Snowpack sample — Snodgrass Mountain, Crested Butte, Colorado (2/4/25, 12:06 PM MST)
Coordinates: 38.923, -106.968
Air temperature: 35 °F
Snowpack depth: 80 cm
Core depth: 80 cm
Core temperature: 32 °F
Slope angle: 14°, slope face: 78°
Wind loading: low
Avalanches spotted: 0
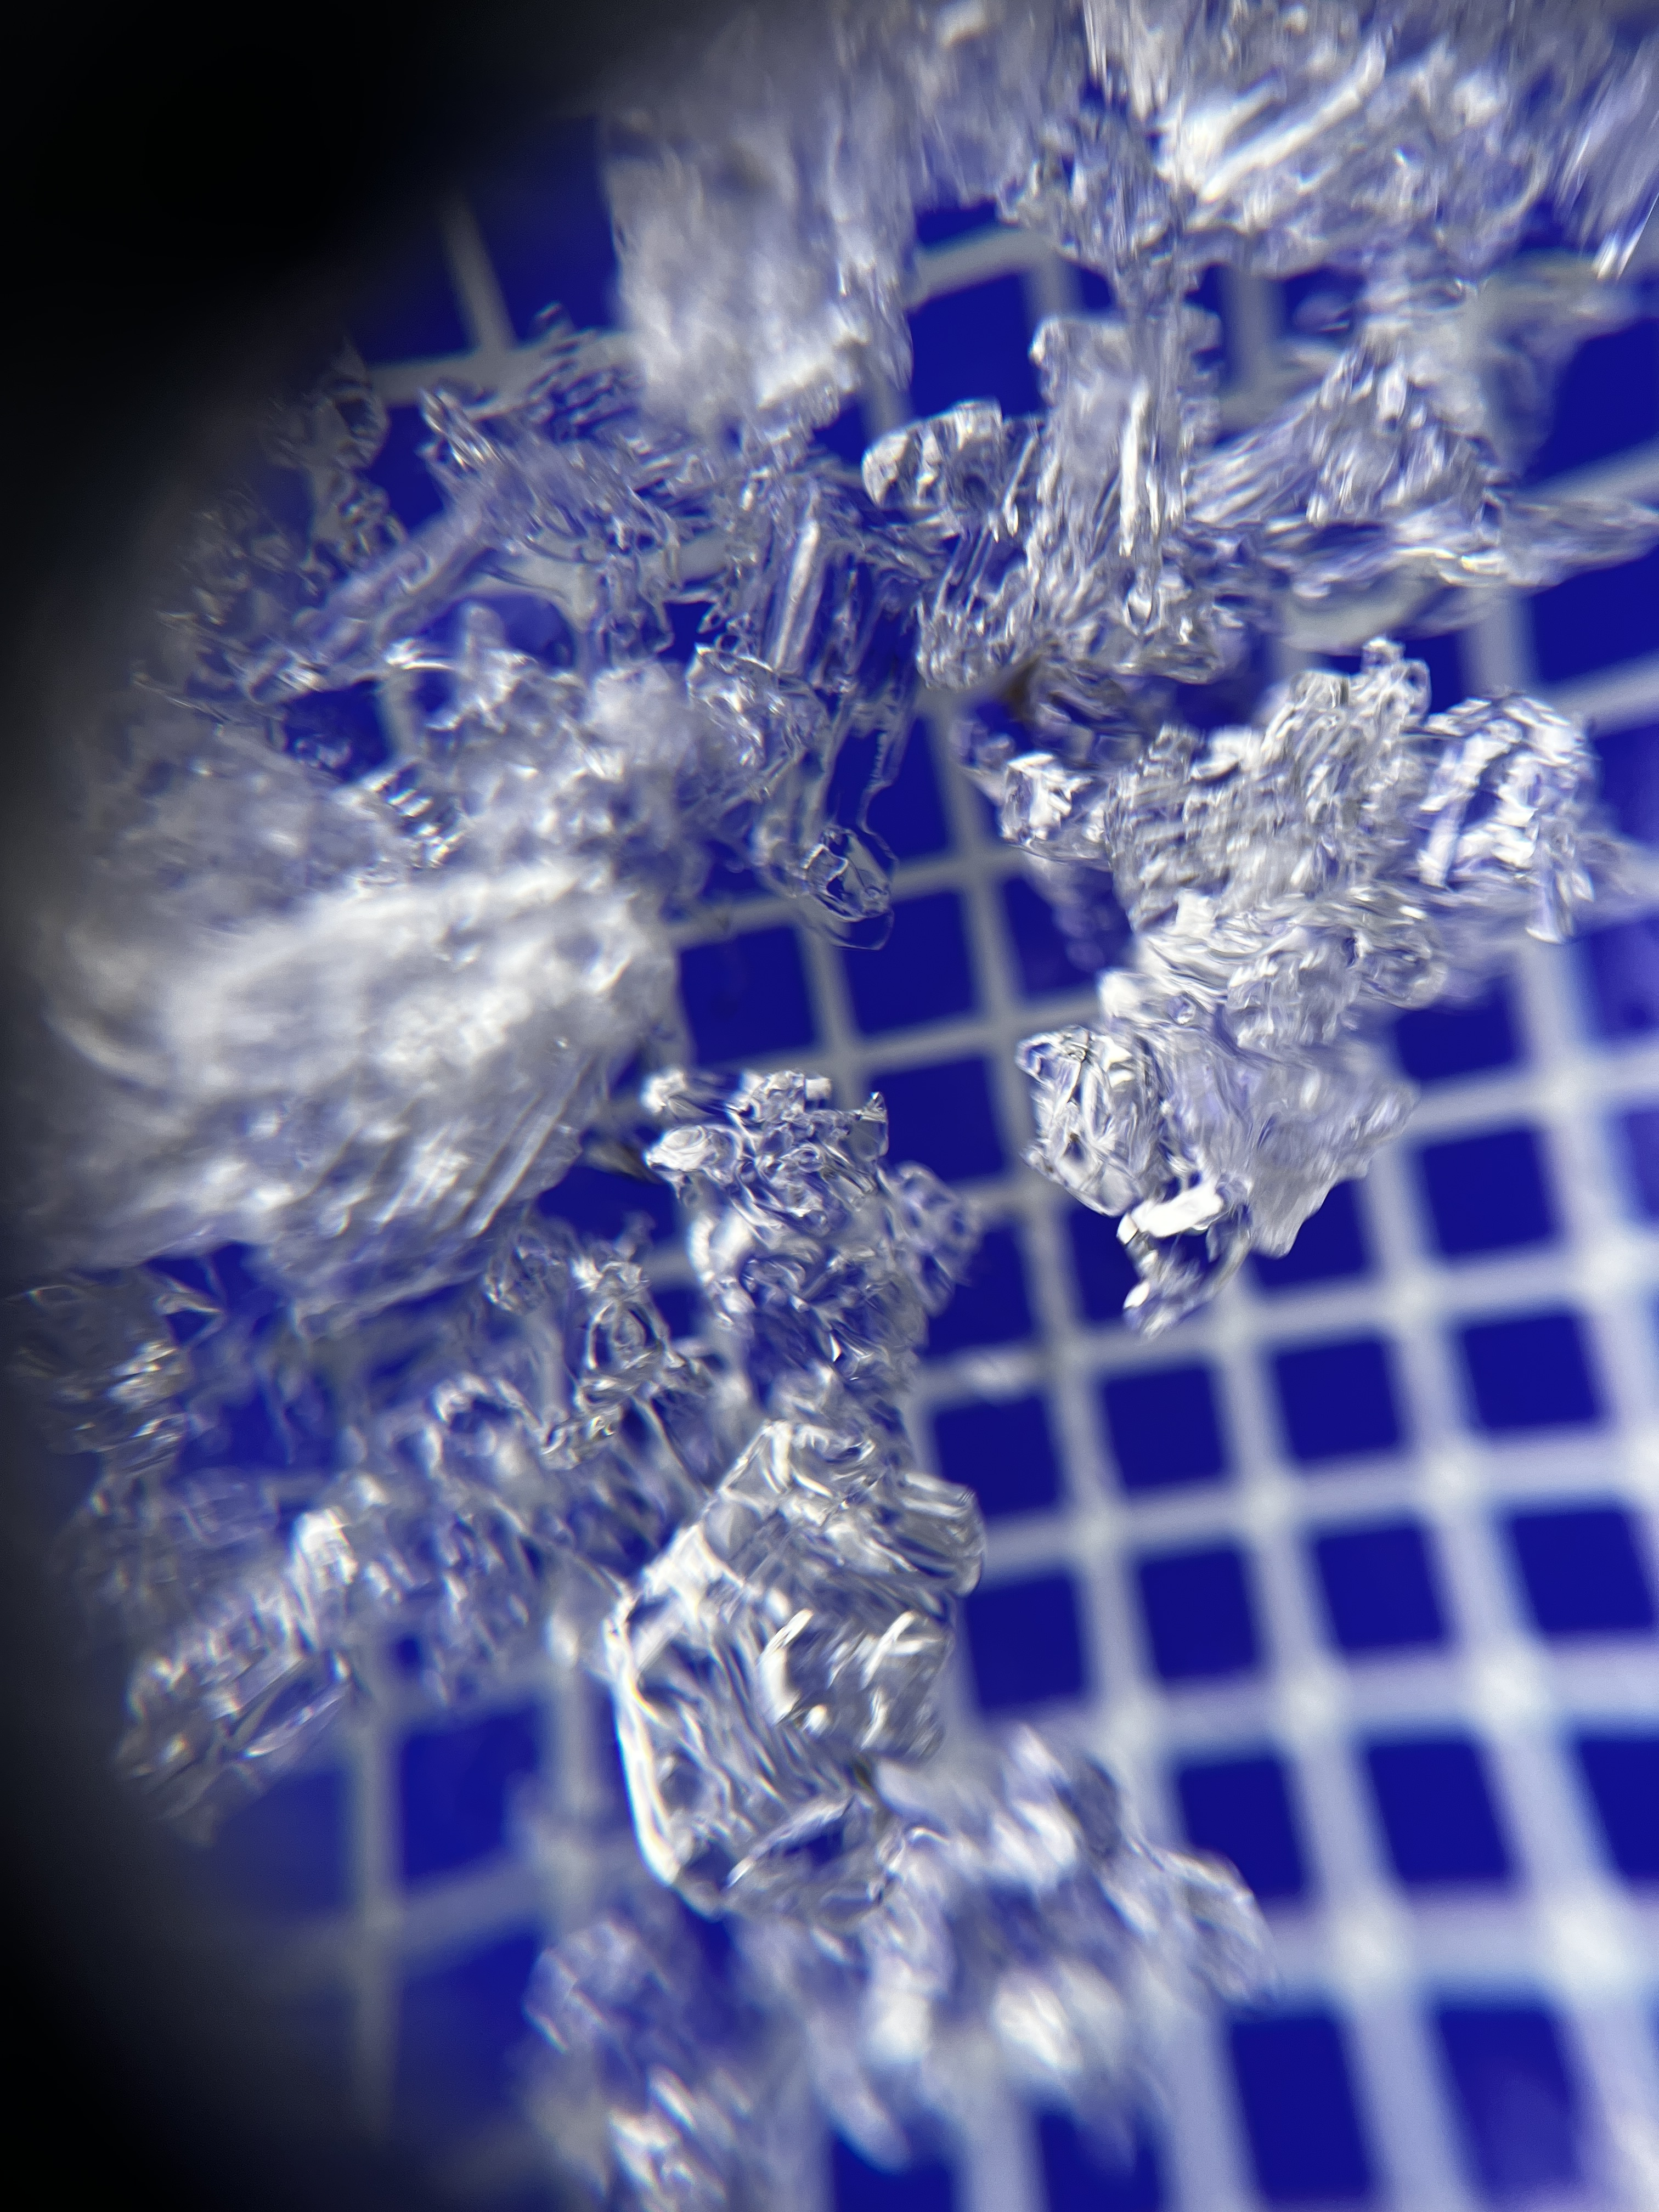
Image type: magnified_profile
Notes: No avalanches nearby, unusually warm weather for the last month reported by residents, Collected 25 yards from treeline